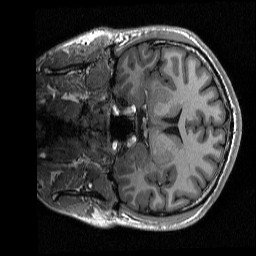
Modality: T1w
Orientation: coronal
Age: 26
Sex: male
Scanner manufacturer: siemens
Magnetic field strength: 3 T
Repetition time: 2.3 s
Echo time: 0.00298 s